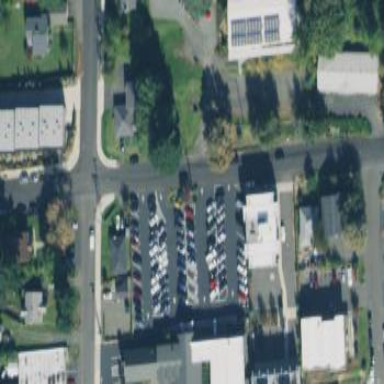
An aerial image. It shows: Parking lot with park and ride facilities.